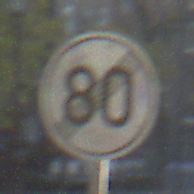
Verkehrszeichen: EndeGeschwindigkeit80
Umgebung: Outdoor, Urban
Tageszeit: SunriseSunset
Wetter: PartlyCloudy
Licht: Natural
Jahreszeit: Autumn
Kontrast: HighContrast